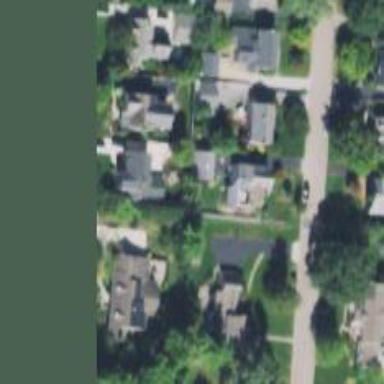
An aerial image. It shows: Residential driveway.